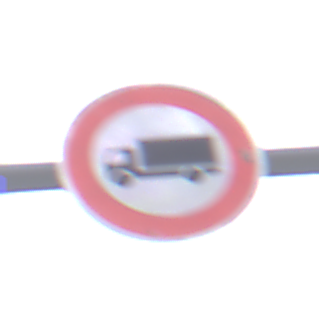
Verkehrszeichen: VerbotFuerKraftfahrzeugeUeberDreiKommaFuenfTonnen
Umgebung: Outdoor, Nature
Tageszeit: MorningAfternoon
Wetter: Overcast
Licht: Natural
Jahreszeit: NotSpecified
Kontrast: LowContrast